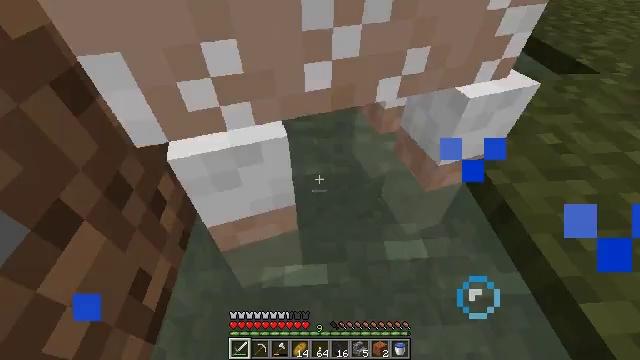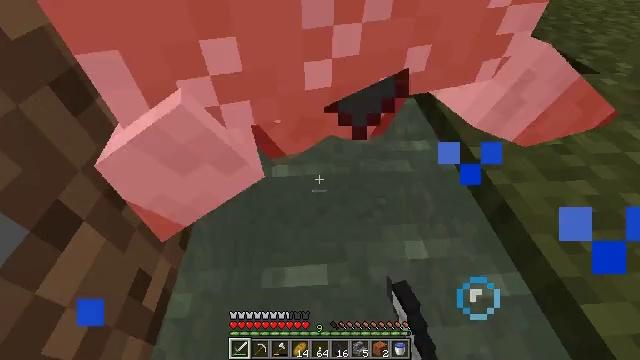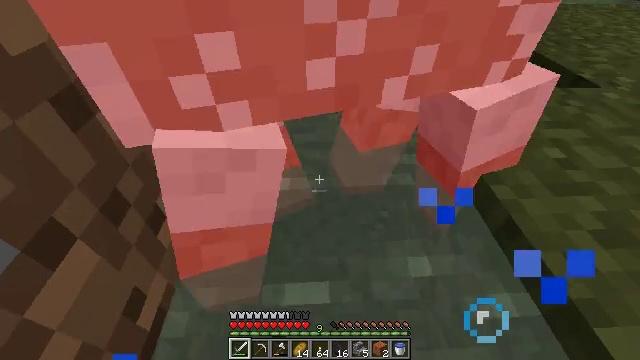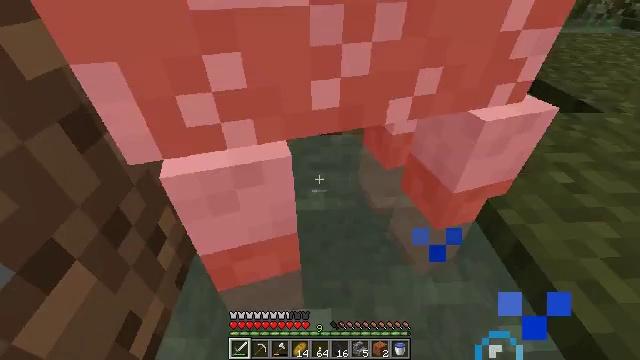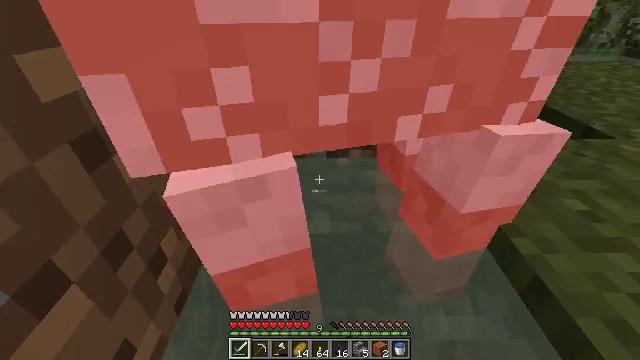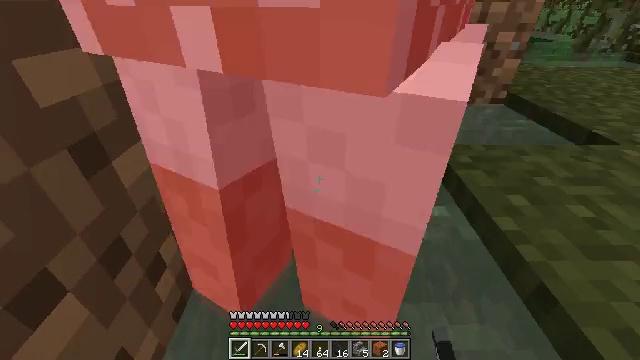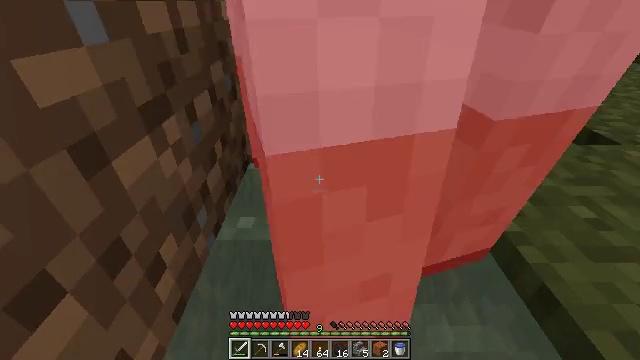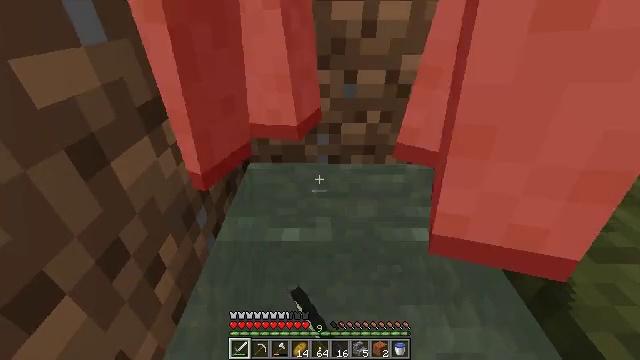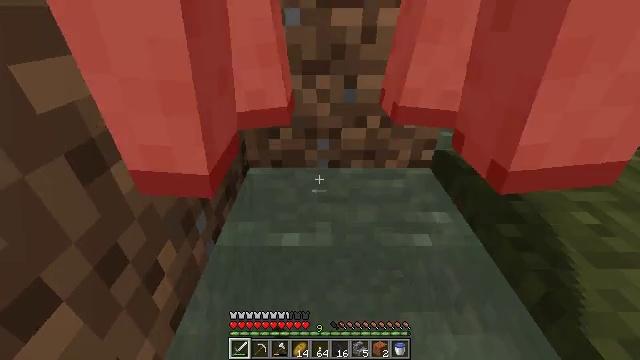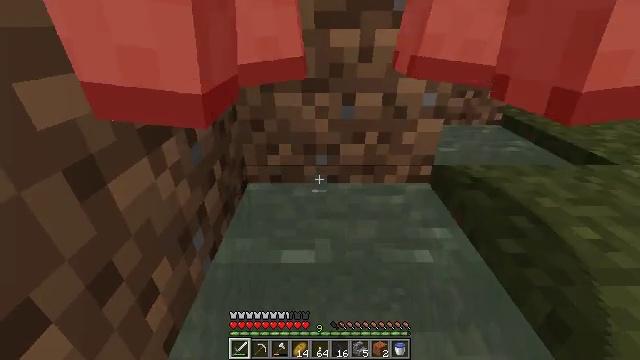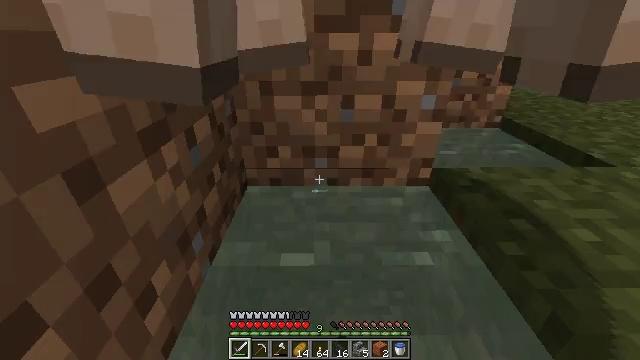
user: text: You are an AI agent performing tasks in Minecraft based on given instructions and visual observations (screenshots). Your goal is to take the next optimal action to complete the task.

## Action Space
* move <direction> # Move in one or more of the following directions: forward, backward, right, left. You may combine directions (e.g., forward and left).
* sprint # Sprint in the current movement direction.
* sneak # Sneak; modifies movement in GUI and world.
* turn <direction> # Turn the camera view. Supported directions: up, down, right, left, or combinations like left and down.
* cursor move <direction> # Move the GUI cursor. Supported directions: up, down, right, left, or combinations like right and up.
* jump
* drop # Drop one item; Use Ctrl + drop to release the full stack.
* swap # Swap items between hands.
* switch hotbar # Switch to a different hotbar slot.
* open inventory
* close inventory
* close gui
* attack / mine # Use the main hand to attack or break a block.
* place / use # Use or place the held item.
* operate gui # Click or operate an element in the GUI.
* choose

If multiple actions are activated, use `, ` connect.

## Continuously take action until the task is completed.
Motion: motion action
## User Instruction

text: Hunt animals.
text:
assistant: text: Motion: attack / mine
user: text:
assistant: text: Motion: turn up, attack / mine
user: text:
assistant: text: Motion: turn left and up
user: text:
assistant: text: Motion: turn left and up
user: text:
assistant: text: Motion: no_op
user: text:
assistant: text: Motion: attack / mine
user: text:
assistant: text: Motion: attack / mine
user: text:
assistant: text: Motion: turn up, attack / mine
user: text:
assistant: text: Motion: turn up
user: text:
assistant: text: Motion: attack / mine
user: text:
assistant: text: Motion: attack / mine